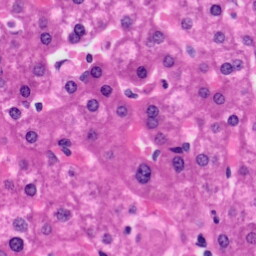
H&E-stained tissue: Liver